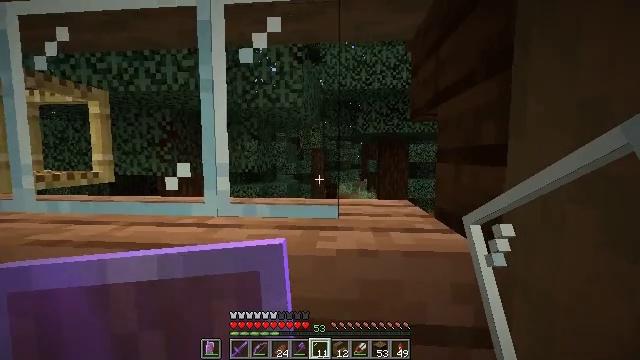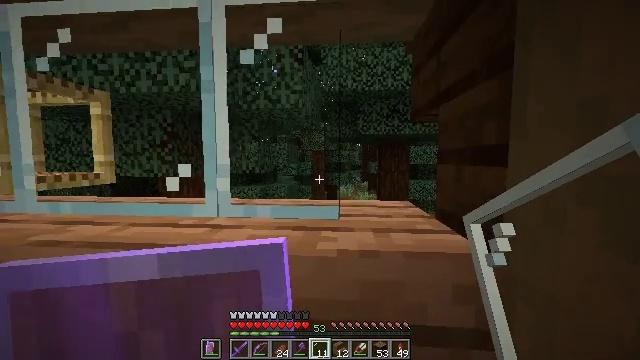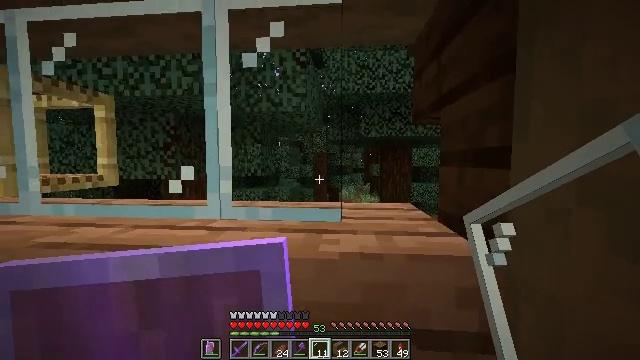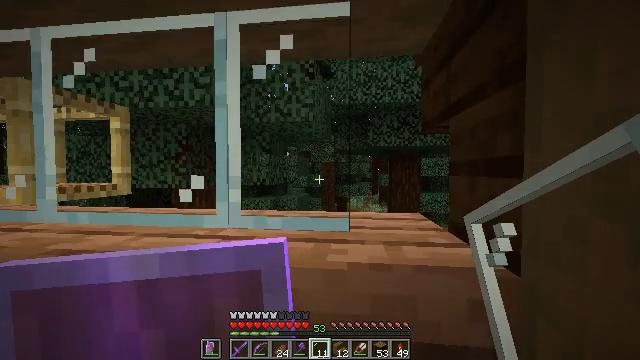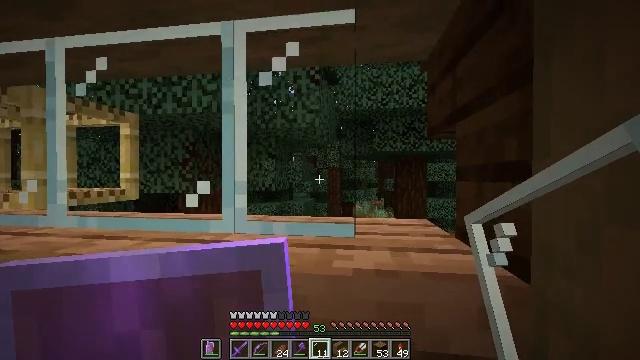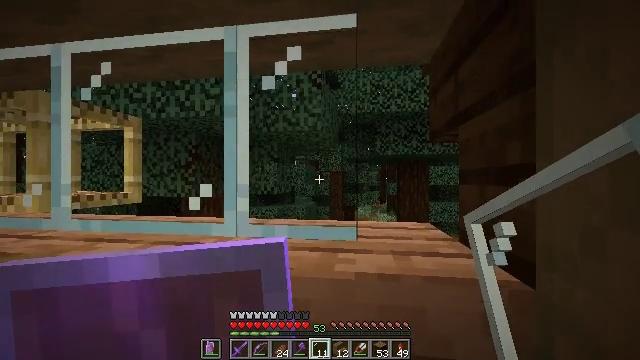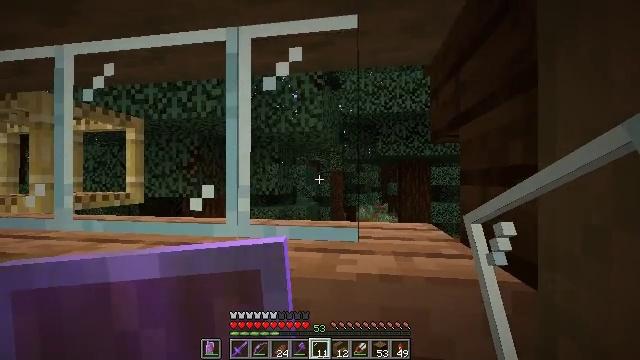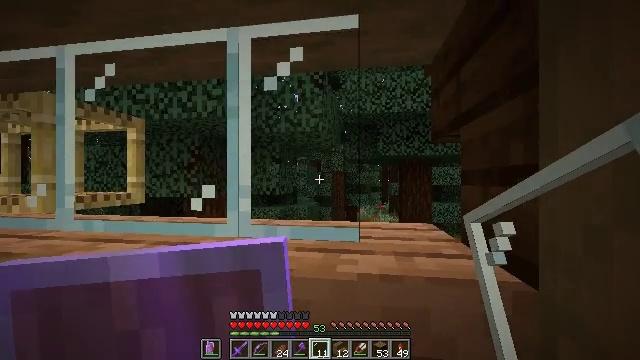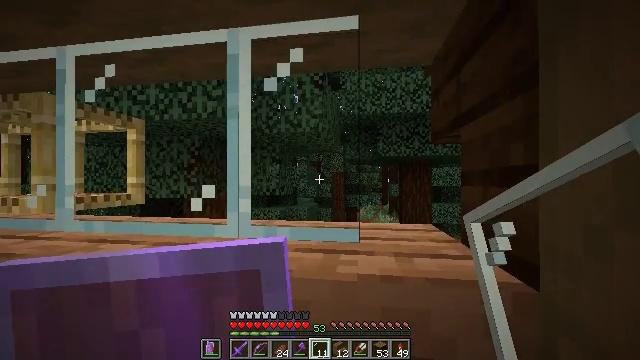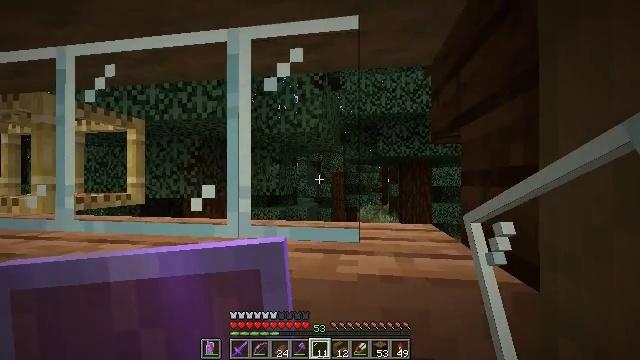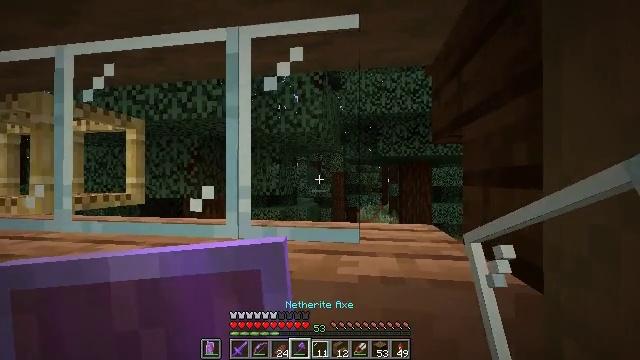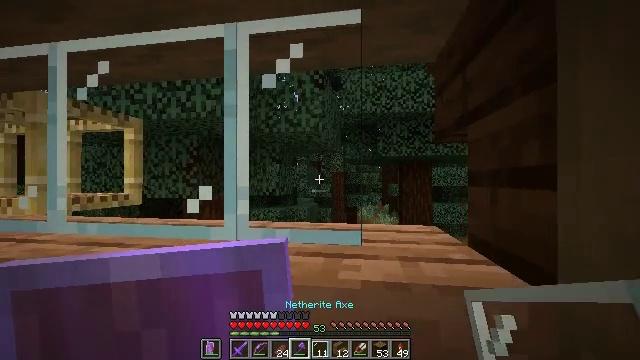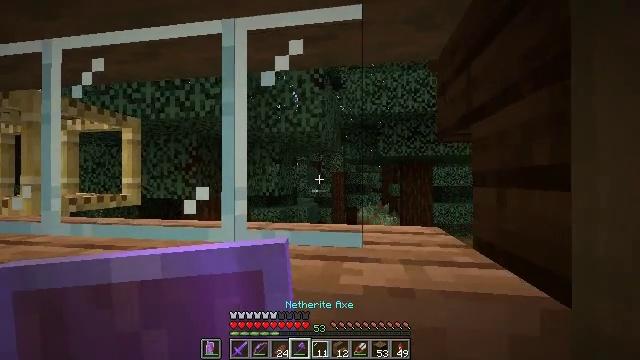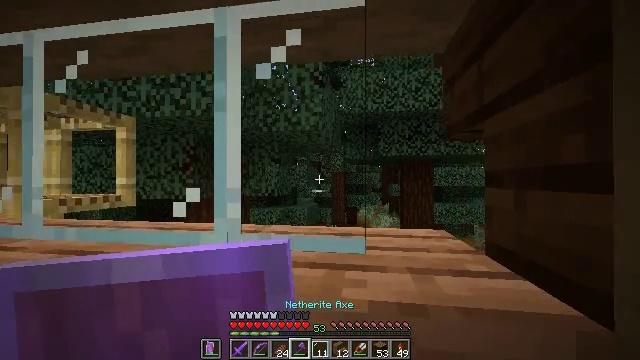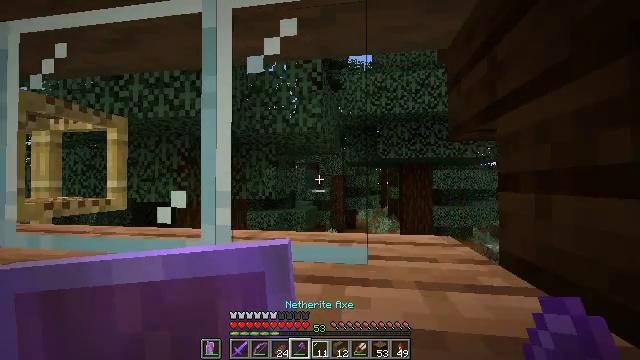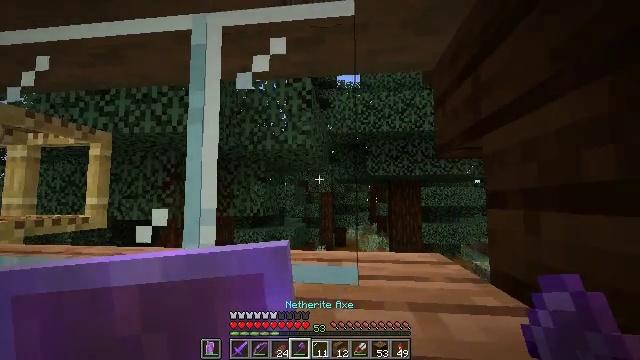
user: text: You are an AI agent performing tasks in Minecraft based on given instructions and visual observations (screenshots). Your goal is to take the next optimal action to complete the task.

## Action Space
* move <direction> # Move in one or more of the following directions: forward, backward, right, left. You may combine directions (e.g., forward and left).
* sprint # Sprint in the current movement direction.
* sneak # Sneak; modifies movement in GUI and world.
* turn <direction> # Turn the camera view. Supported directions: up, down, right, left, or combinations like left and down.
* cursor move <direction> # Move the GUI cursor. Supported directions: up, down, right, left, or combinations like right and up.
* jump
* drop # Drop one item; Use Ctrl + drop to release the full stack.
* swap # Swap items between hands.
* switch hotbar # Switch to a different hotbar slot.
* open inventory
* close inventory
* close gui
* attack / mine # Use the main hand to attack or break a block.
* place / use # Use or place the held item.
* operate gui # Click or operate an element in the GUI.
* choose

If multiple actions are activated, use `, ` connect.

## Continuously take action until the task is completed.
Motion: motion action
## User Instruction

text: Destroy the glass pane to clear a path.
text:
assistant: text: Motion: sneak
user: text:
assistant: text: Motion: sneak
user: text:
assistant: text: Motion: sneak, turn left and up
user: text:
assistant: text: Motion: sneak, turn left and up
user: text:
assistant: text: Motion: sneak
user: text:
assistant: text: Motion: sneak
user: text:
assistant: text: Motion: sneak
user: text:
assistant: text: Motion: sneak
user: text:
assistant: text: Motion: sneak
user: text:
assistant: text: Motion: move forward, sneak
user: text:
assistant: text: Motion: move forward, sneak
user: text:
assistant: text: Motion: move forward, sneak
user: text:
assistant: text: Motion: move forward, sneak
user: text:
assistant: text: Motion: move forward, sneak
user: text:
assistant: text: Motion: move forward, sneak, turn right and up
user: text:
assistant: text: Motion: move forward, sneak, turn up
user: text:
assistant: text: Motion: move forward, sneak
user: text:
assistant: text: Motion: move forward, sneak, attack / mine
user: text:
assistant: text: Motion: move forward, sneak, attack / mine
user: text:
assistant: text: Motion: sneak, attack / mine
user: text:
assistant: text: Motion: sneak, attack / mine
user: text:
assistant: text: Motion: sneak, attack / mine
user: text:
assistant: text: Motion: sneak, attack / mine
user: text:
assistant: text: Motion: sneak, attack / mine
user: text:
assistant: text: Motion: sneak, attack / mine
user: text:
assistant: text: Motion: sneak, attack / mine
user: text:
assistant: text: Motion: sneak, attack / mine
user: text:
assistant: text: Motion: sneak, attack / mine
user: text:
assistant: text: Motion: sneak, attack / mine
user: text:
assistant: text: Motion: sneak, attack / mine